Interaction volume radius: 5 \u00c5
Interaction volume height: 15 \u00c5
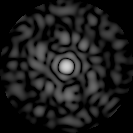
Disorder parameter: 0.8217